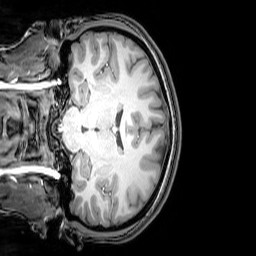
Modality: T1w
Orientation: coronal
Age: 20
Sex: female
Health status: healthy
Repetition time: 0.081 s
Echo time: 0.037 s